Question: Hi I have installed "" in my desktop but i get below error when I run the command "" from CMD.
'''
C:\Users\my pc>jupyter notebook
Traceback (most recent call last):
File "C:\Users\pr275959\AppData\Local\Continuum\Anaconda3\Scripts\jupyter-script.py", line 5, in <"module">
sys.exit(jupyter_core.command.main())
File "C:\Users\pr275959\AppData\Local\Continuum\Anaconda3\lib\site-packages\jupyter_core\command.py", line 186, in main
_execvp(command, sys.argv[1:])
File "C:\Users\pr275959\AppData\Local\Continuum\Anaconda3\lib\site-packages\jupyter_core\command.py", line 104, in _execvp
raise OSError('%r not found' % cmd, errno.ENOENT)
OSError: [Errno 'jupyter-notebook' not found] 2
'''

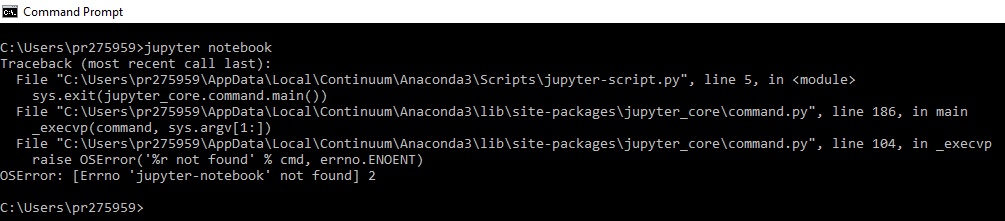
Answer: After installing anaconda,
create a new environment using the following command
'conda create -n yourenvname python=x.x anaconda'
Then active the environment using
'source activate yourenvname'
Now install jupyter
'conda install jupyter'
Then,run
'jupyter-notebook'